Aerial crown-view tile of a tropical tree (Barro Colorado Island, Panama), acquired 20240918:
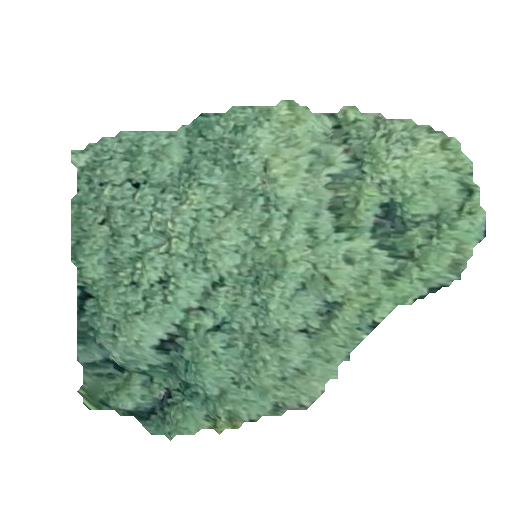
Species: Jacaranda copaia
GBIF accepted scientific name: Jacaranda copaia
Crown area: 159.926 m²